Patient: sex M, age 57
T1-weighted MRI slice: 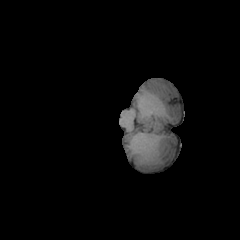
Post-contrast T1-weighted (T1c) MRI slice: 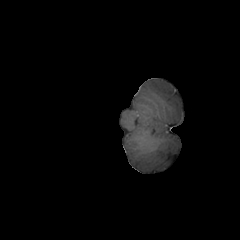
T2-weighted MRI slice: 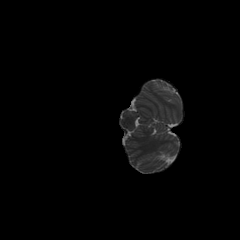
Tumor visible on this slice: no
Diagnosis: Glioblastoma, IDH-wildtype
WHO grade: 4